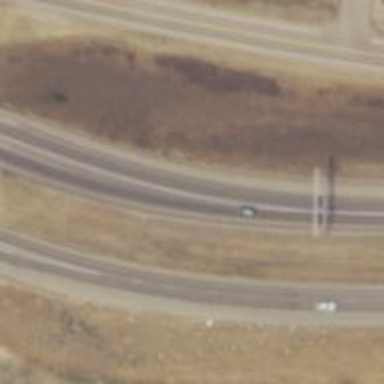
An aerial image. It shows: Asphalt road with grade 1 trunk. This expressway has smooth surface.